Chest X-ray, PA view. Patient: 28 years old, sex F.
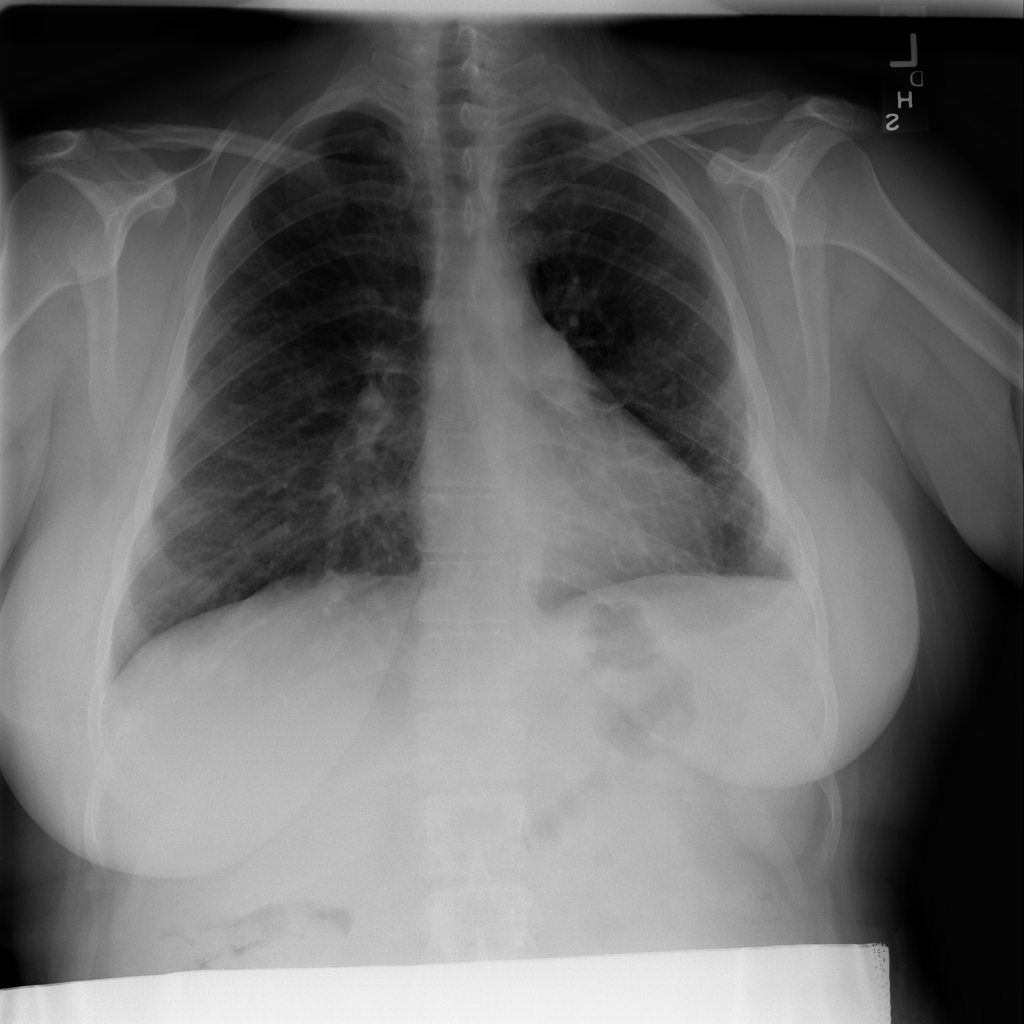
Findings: No Finding